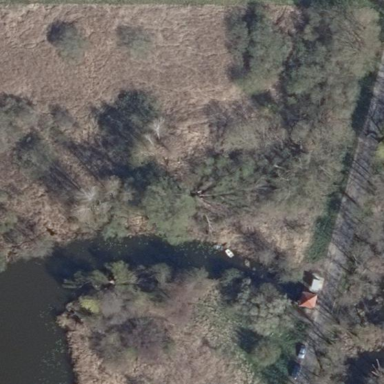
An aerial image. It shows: Swamp in wetland area.